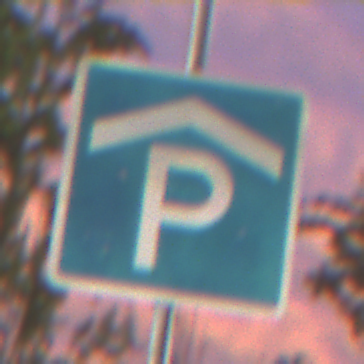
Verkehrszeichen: Parkhaus
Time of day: SunriseSunset
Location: Outdoor (Urban)
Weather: PartlyCloudy
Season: NotSpecified
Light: Artificial